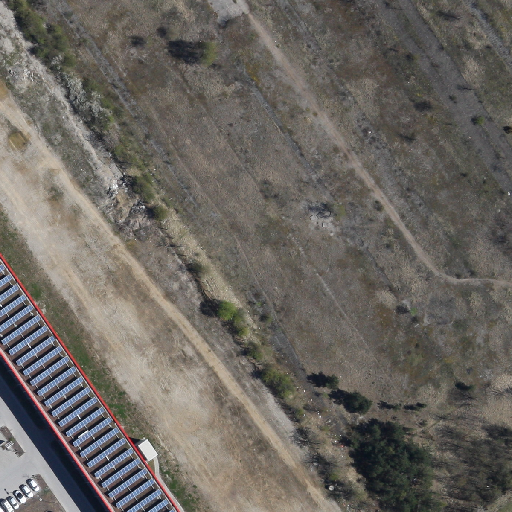
Referring expression: paved road